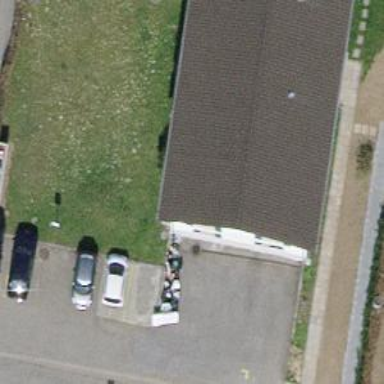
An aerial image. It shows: Parking lot with garage boxes.